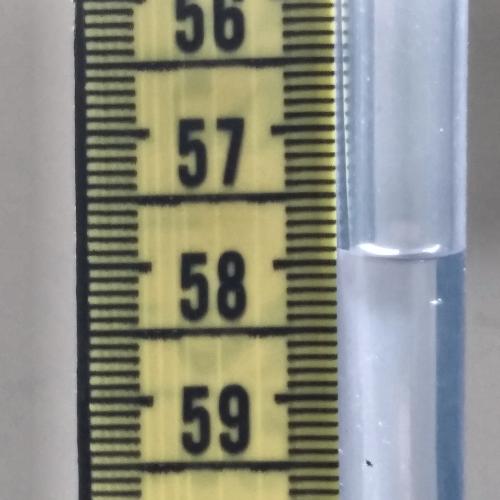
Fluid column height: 57.9 cm